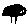
Label: tree